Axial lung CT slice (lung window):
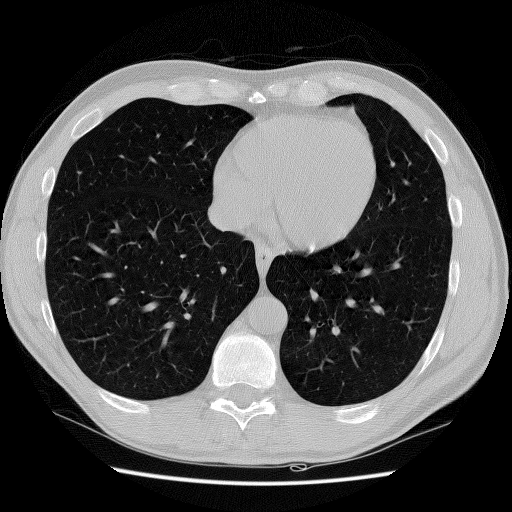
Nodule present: no